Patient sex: M
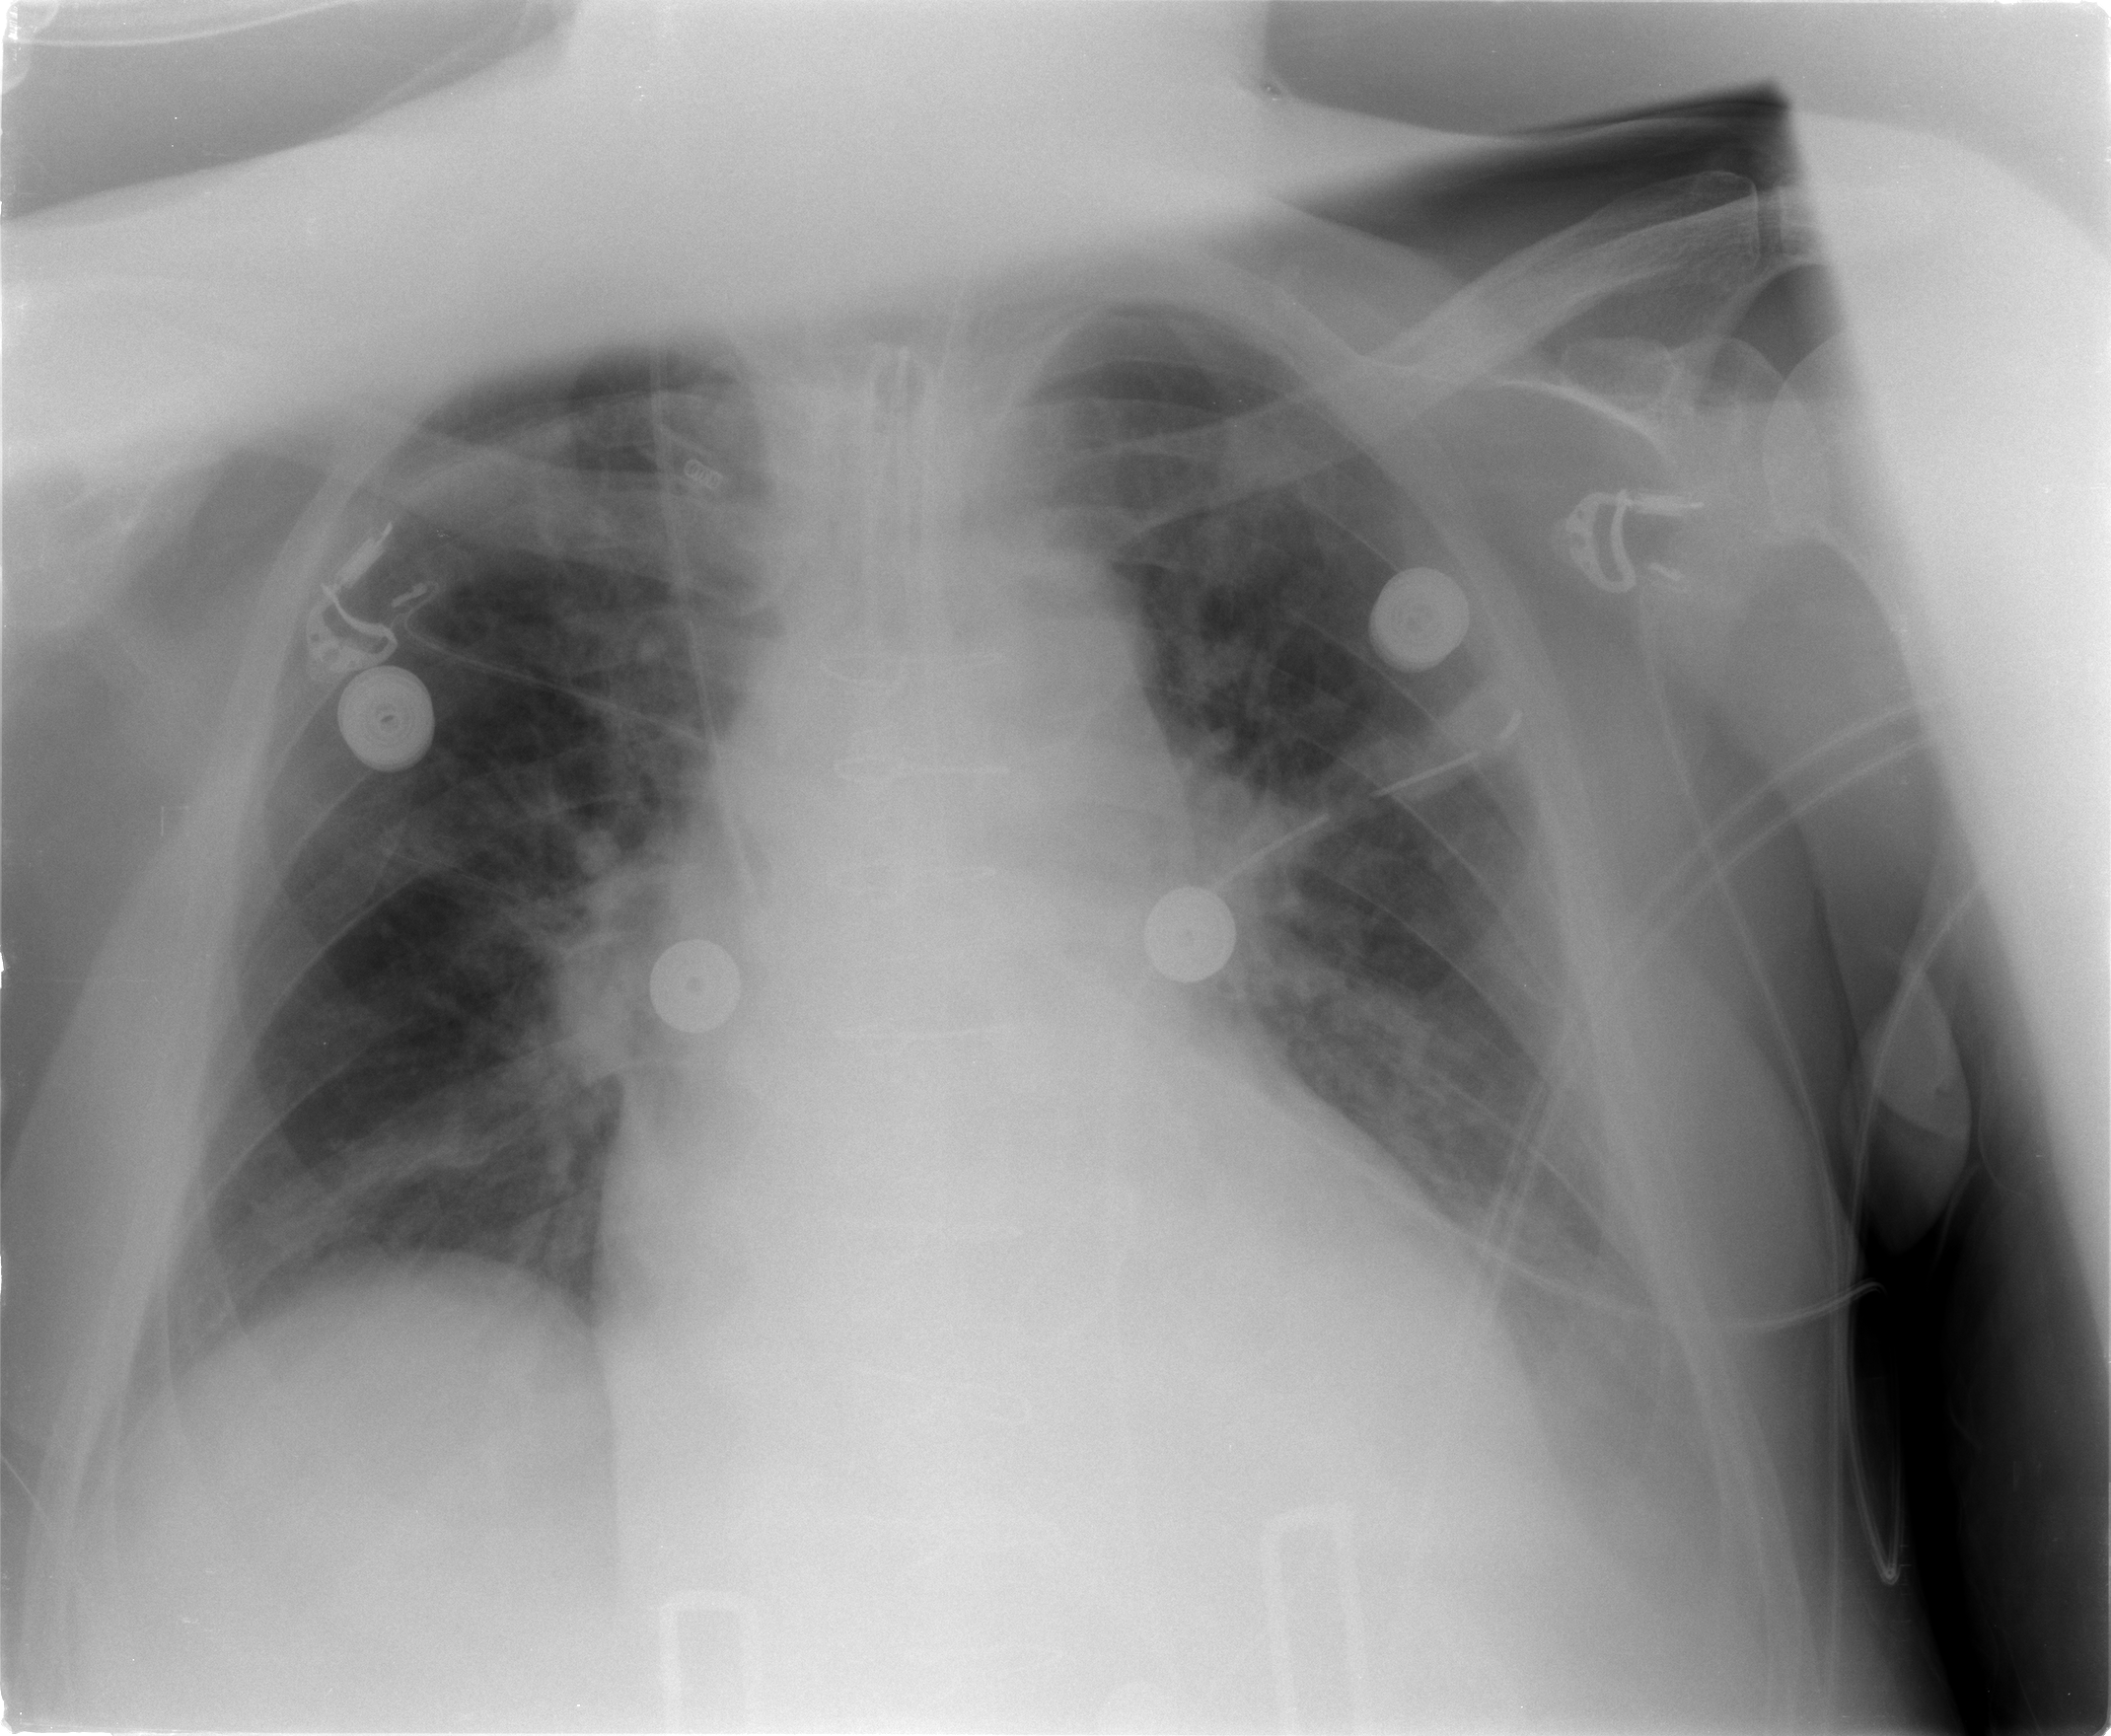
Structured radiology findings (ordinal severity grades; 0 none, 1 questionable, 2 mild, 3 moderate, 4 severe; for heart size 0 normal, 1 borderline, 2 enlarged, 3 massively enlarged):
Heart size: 2
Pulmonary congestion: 0
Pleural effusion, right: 0
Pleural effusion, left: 2
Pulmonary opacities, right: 0
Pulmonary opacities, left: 0
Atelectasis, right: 0
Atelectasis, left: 2